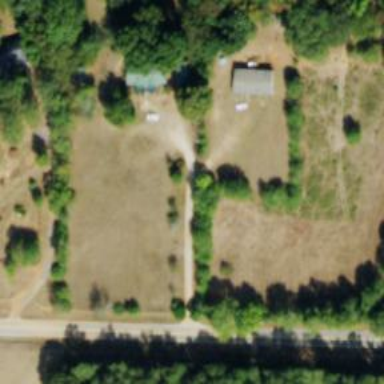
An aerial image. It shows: Driveway.